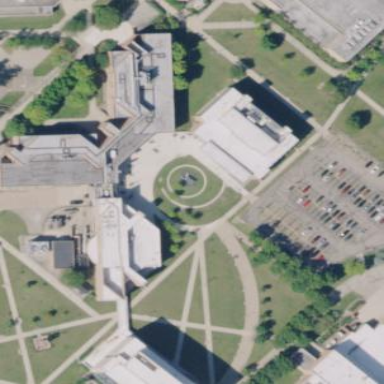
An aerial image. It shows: View of university building.